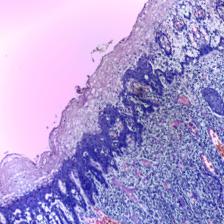
Diagnosis: Normal